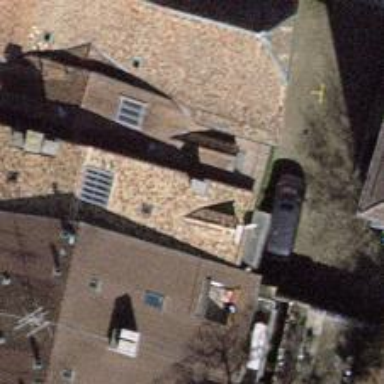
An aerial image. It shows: Gabled roof made of roof tiles on apartment building. The roof is oriented across the building.